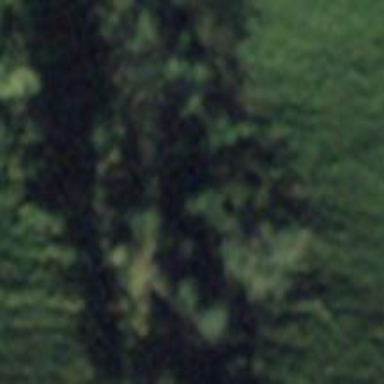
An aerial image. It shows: Forest area.